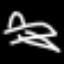
Label: airplane